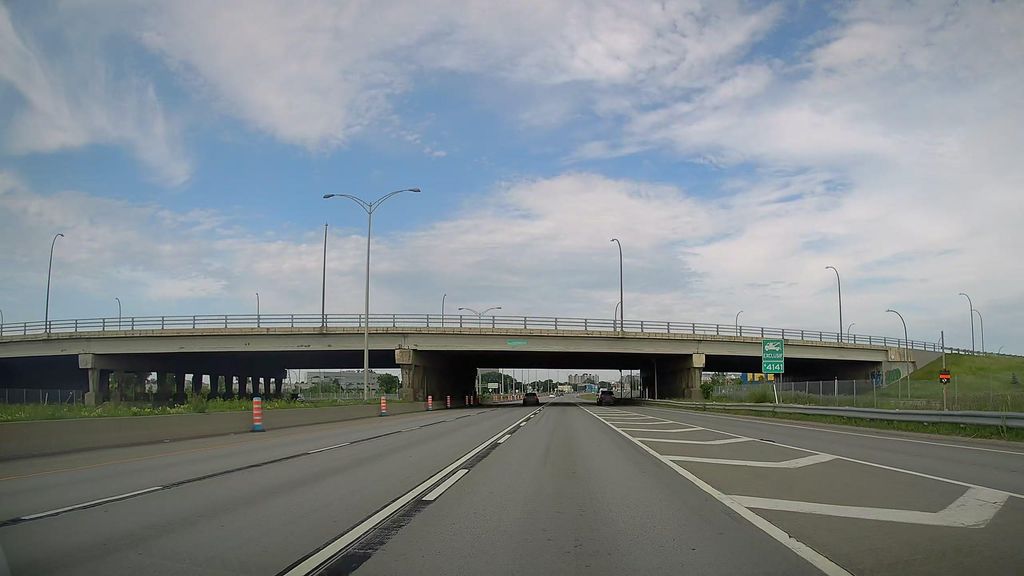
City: montreal